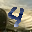
Label: 4